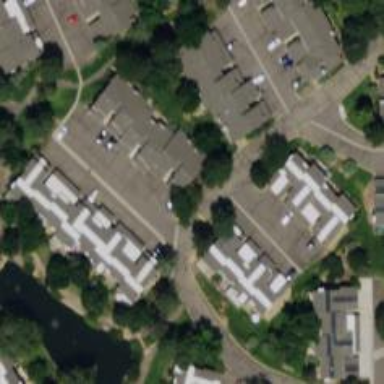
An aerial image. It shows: Terrace building.